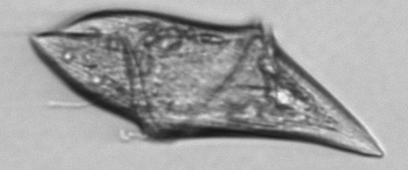
Label: Gyrodinium